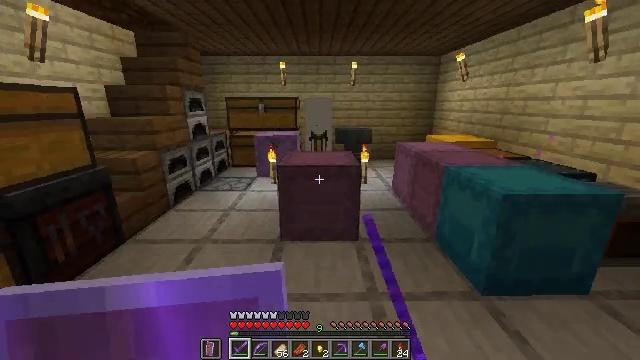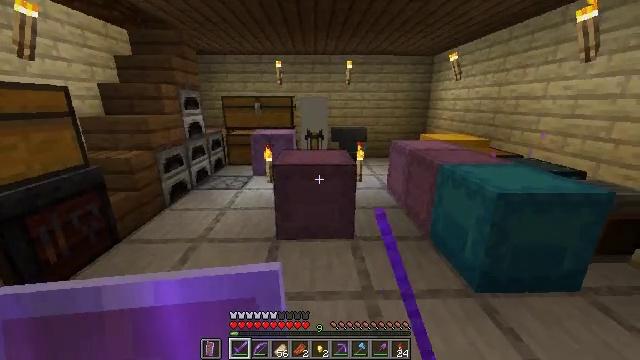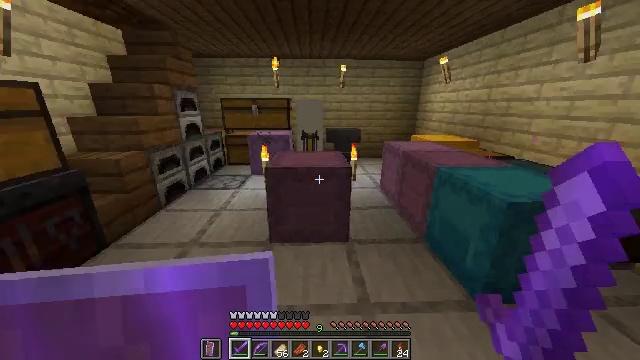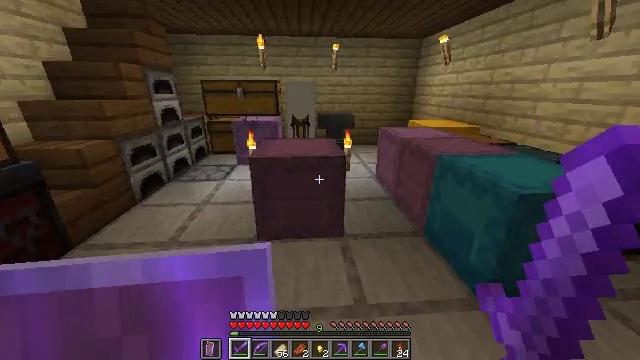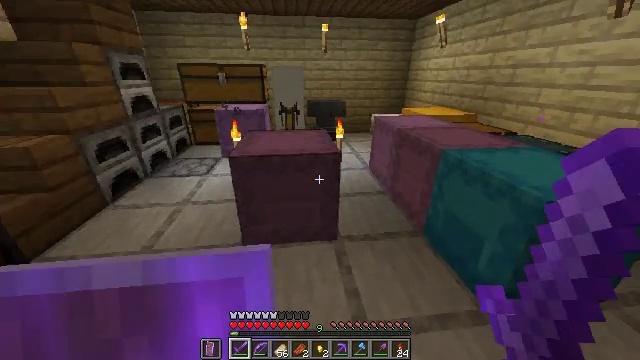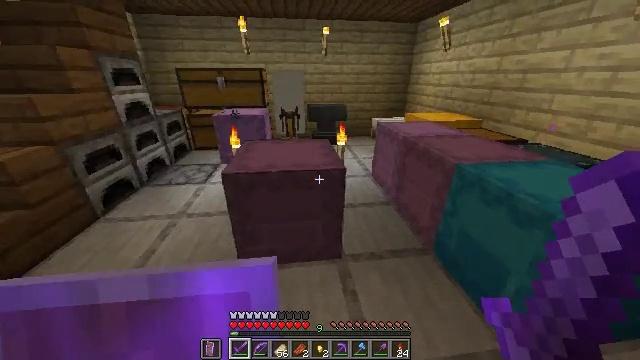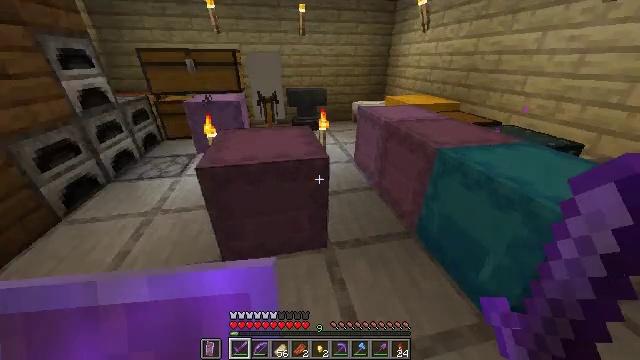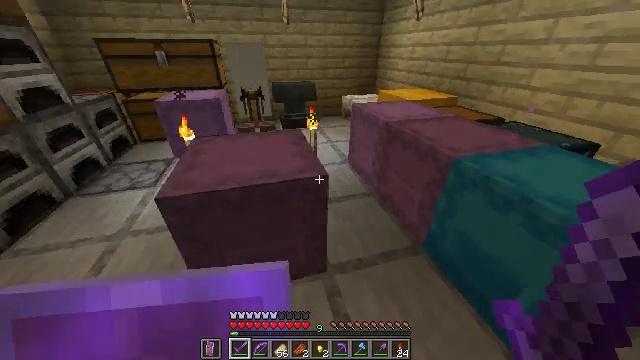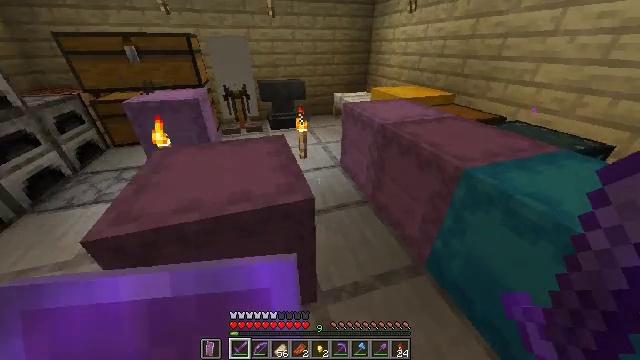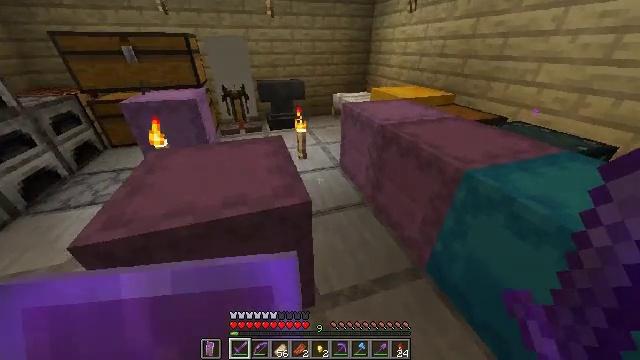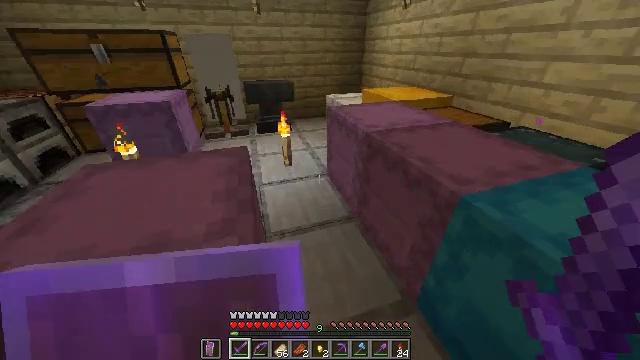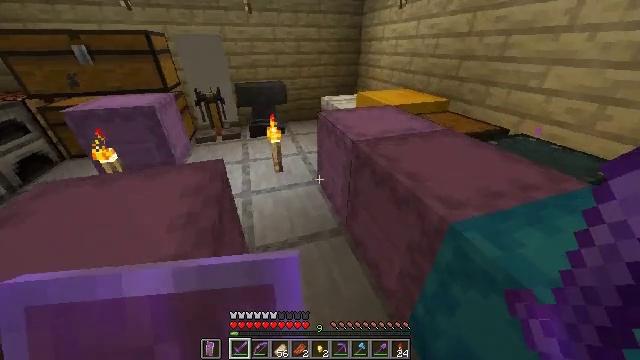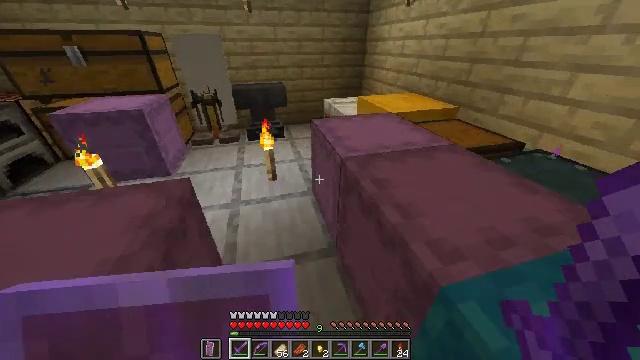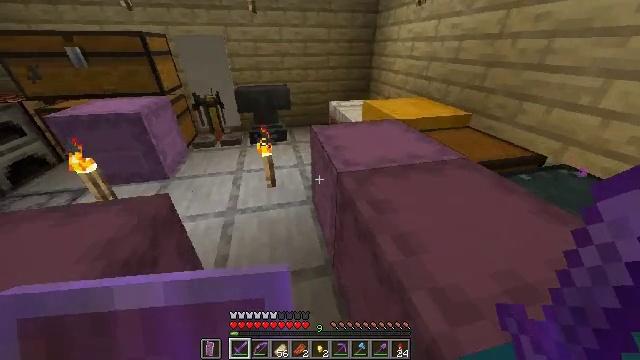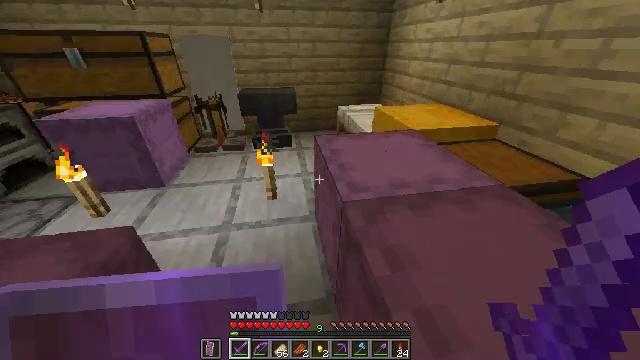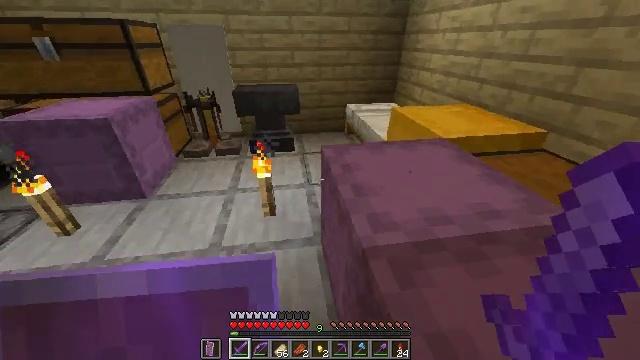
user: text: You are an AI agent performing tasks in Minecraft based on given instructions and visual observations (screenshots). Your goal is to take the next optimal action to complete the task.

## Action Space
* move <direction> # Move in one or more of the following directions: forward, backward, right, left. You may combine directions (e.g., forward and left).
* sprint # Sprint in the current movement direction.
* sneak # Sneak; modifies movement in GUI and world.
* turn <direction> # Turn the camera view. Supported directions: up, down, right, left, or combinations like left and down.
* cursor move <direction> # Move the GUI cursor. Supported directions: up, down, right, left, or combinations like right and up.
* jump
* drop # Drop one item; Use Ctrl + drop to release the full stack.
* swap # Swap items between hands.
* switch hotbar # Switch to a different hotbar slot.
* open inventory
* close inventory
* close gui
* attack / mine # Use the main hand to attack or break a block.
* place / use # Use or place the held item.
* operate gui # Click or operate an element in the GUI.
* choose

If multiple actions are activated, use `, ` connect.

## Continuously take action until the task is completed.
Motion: motion action
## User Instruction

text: Collect the spruce trapdoor from its position.
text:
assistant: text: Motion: move forward, sprint
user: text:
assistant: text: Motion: move forward, sprint, turn down
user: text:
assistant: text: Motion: move forward, sprint, turn right and down
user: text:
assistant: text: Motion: move forward, sprint, turn right and down
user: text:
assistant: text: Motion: move forward, sprint
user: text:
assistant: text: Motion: move forward, sprint, turn right and down
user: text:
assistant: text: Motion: move forward, sprint, turn right and down
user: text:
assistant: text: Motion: move forward and move right, sprint, turn right and down
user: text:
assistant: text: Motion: move forward and move right, sprint
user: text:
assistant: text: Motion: move forward and move right, sprint
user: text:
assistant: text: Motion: move forward and move right, sprint
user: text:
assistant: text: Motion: move forward, sprint, turn left
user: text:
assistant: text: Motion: move forward, sprint, turn left
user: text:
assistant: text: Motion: move forward, sprint, turn left
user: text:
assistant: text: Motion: move forward, sprint, turn left
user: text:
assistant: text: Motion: move forward, sprint
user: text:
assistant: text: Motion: move forward, sprint
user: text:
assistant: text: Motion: move forward, sprint
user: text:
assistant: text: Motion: move forward, sprint
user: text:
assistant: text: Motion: move forward, sprint, turn right
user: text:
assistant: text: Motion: move forward, sprint, turn right and down
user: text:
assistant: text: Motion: move forward, sprint, turn right
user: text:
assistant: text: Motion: move forward, sprint, turn right
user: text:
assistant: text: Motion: move forward, sprint, turn right
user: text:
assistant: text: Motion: move forward, sprint, turn right
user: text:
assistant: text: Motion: turn right
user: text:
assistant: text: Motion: turn right
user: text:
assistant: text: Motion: no_op
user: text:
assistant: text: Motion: use / place
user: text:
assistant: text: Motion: turn right, use / place